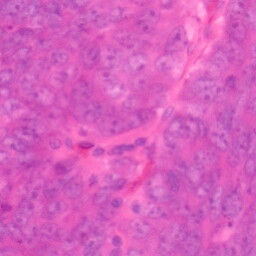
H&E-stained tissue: Colon